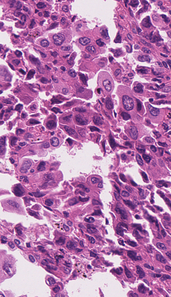
Tumor epithelial tissue: yes
Tumor-associated stroma tissue: no
Normal tissue: no